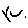
Label: sun